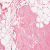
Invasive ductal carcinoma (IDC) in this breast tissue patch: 0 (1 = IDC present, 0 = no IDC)